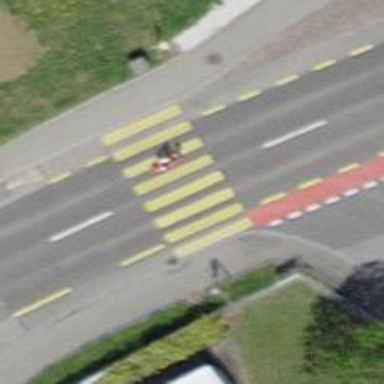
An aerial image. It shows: Uncontrolled zebra crossing with zebra markings.